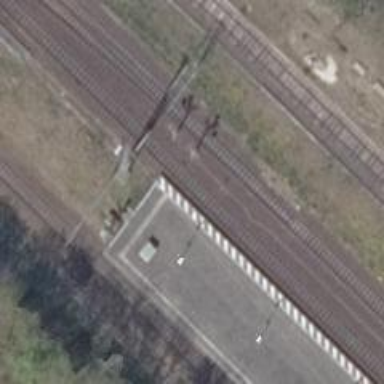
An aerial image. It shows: Railway signal.